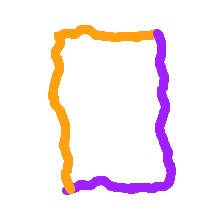
Shape: rectangle